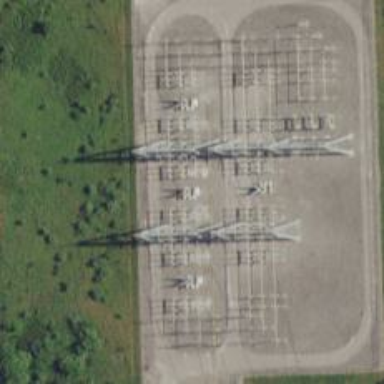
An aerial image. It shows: Switch for power supply.